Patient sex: F
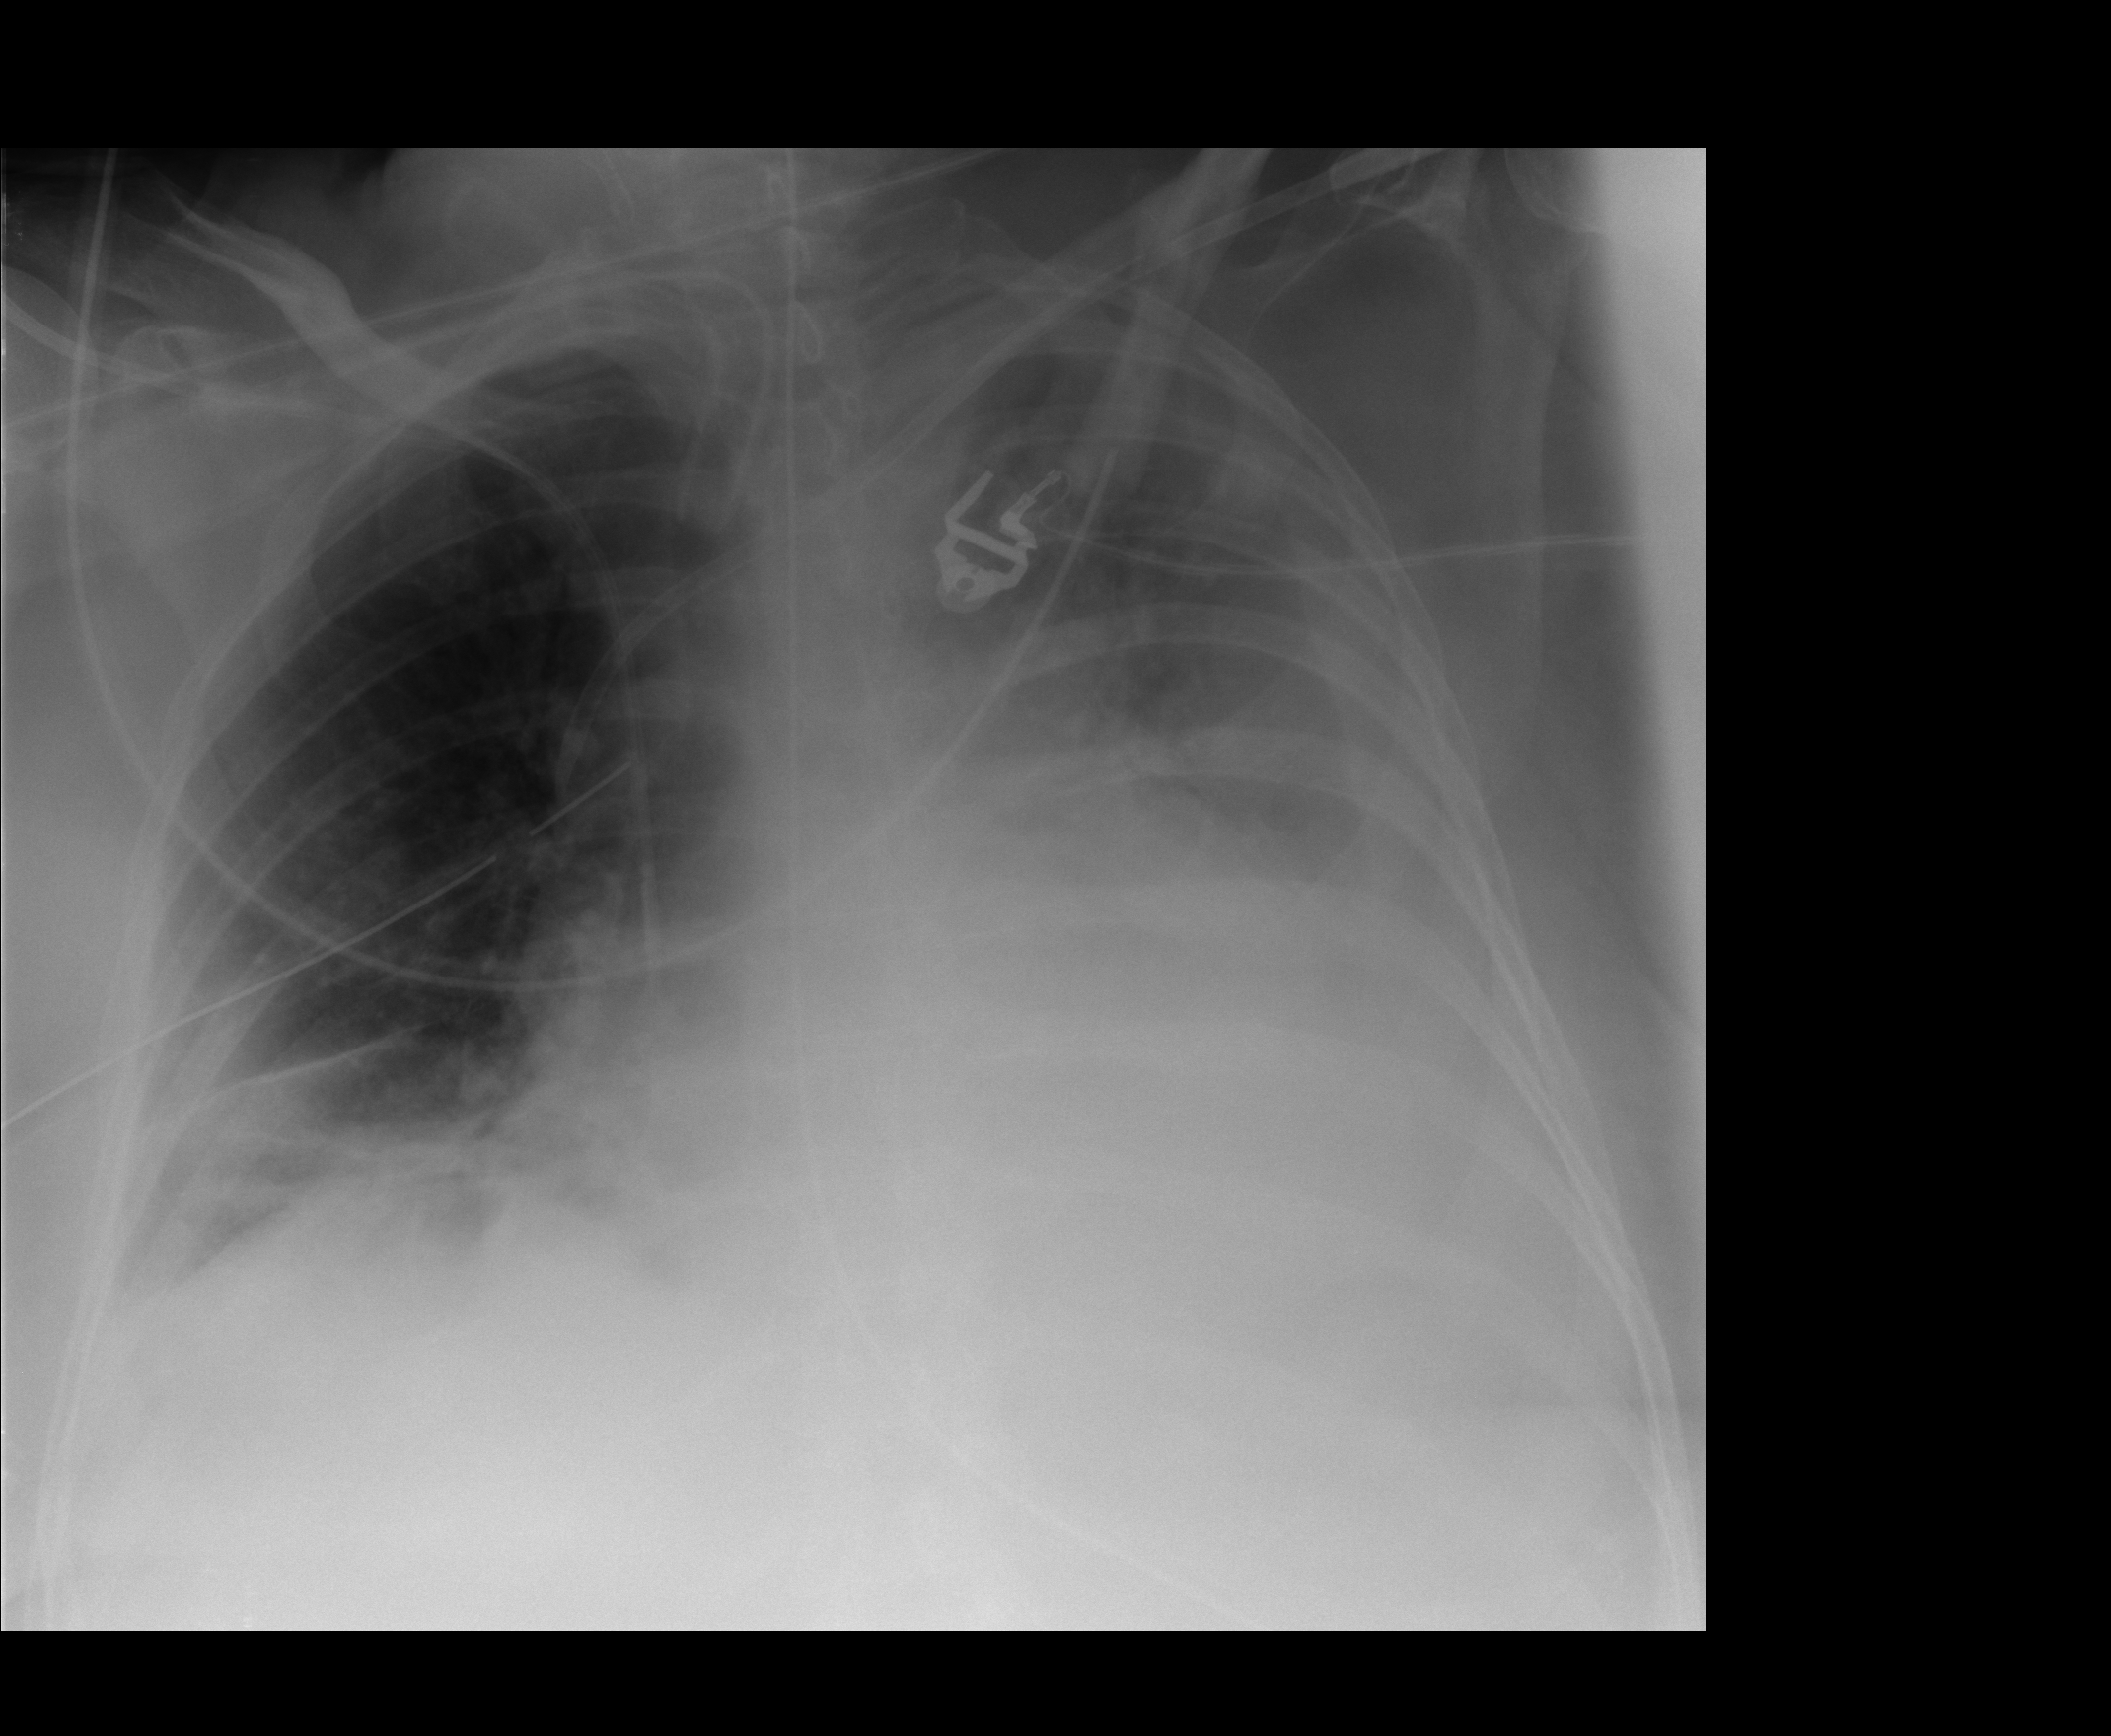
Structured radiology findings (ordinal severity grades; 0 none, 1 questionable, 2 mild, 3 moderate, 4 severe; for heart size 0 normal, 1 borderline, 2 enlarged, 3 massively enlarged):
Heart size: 2
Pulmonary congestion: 1
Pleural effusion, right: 1
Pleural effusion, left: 3
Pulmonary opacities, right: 0
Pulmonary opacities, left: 0
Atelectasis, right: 2
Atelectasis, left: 2